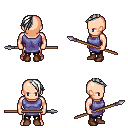
a pixel art fantasy rpg character, male body template, human, light skin, chain tabard jacket, gold greaves, white long mohawk hairstyle, brown shoes, spear, four views (front, back, left, right), 2x2 character sprite sheet, small pixel art, hard edges, no anti-aliasing